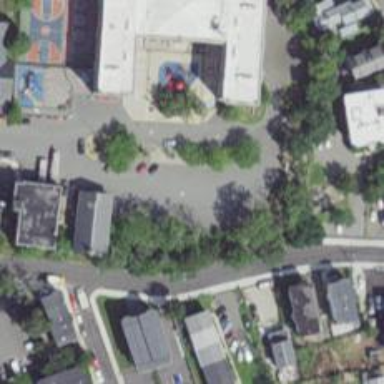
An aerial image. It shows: School driveway that serves as service road.